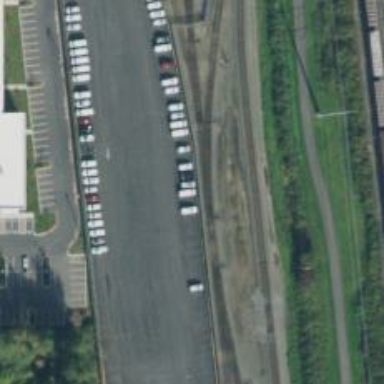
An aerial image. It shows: Rail spur service.